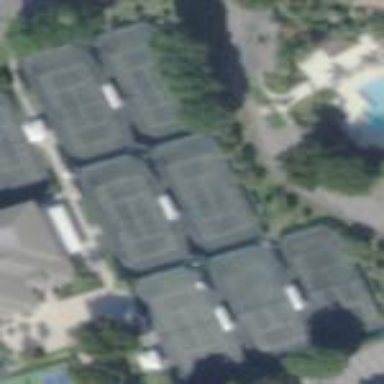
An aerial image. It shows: Tennis court on pitch designated for leisure land.